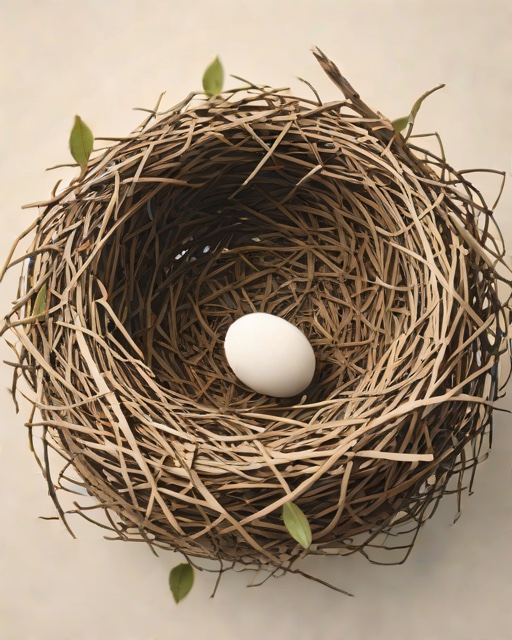
Category: New Baby